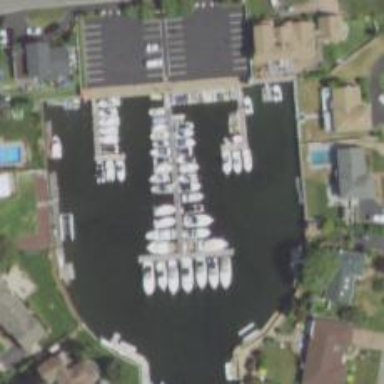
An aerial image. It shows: Marina on leisure land.